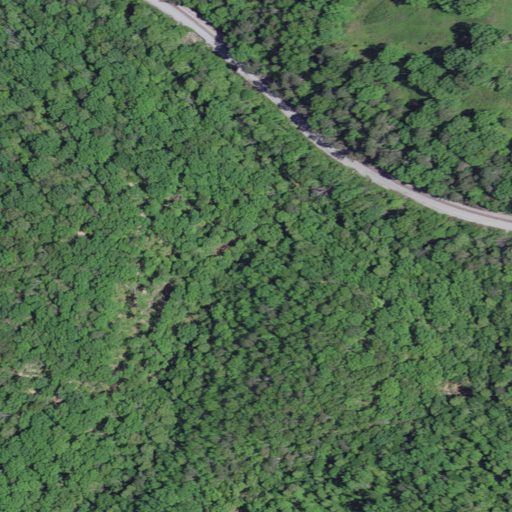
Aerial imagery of valley in Kentucky named King Hollow containing mixed forest, deciduous forest, and pasture